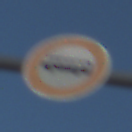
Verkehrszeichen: VerbotKraftomnibusse
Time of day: MorningAfternoon
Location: Outdoor (RoadRail)
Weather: Clear
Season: NotSpecified
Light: Natural